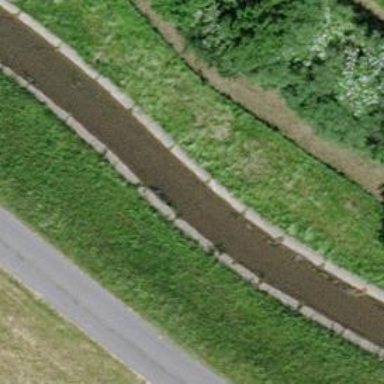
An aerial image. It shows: Ditch in the surroundings.